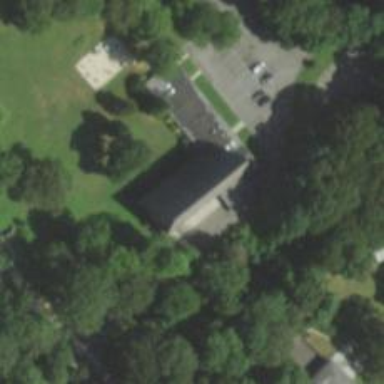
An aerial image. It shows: Place of worship.